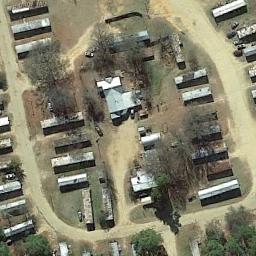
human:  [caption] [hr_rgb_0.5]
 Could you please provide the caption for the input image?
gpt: The mobile home park is on the bare land next to the road .

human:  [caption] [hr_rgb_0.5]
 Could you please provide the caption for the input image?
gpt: There are a row of colorful mobile homes on both sides of the road .

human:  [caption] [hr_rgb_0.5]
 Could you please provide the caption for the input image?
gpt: There are many buildings of different shapes and sizes in the mobile home parks .

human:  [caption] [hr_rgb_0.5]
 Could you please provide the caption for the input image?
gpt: The mobile home park has some mobile homes and trees on the grass and some roads go through the mobile home park .

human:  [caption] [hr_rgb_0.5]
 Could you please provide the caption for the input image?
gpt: There are some trees and many buildings in the mobile home park .